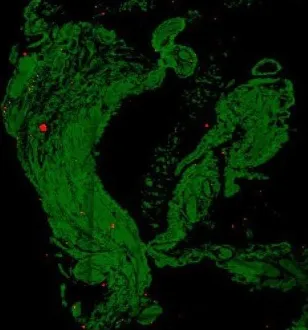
Elemental analysis of the biopsy specimen by electron probe X-ray microanalysis (EPMA). , whereas iron and silica were detected in much lower amounts compared with aluminum.
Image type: radiology (x_ray)